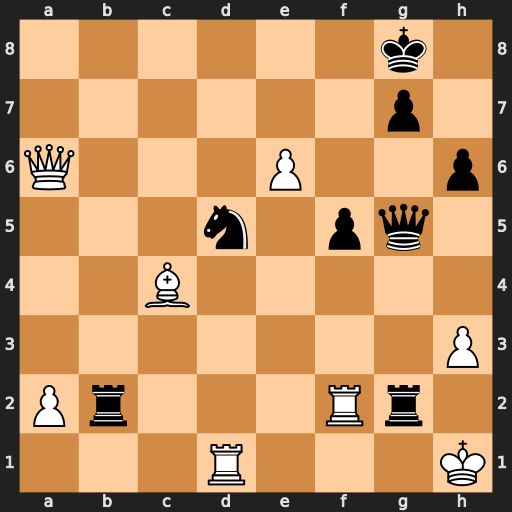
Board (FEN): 6k1/6p1/Q3P2p/3n1pq1/2B5/7P/Pr3Rr1/3R3K
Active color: w
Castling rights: -
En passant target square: -
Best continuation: Rxb2 Rxb2 Bxd5 Qg3 Qa8+ Kh7 Bg2